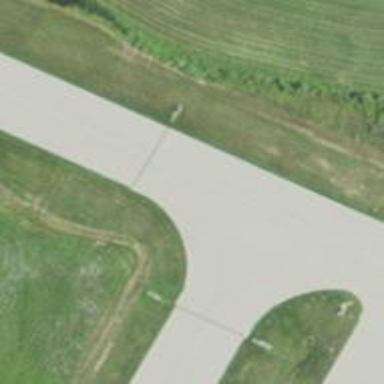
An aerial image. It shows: View of taxiway at the airport.